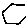
Label: hexagon